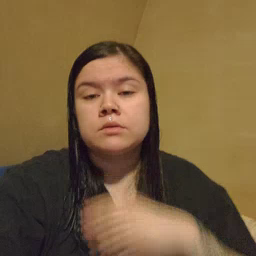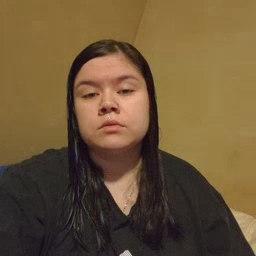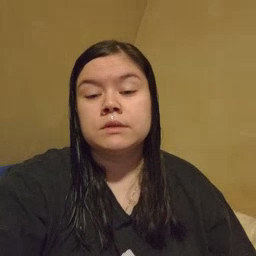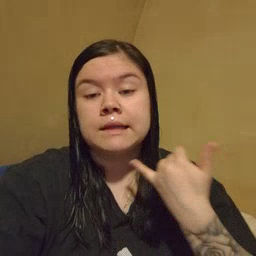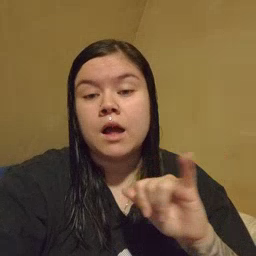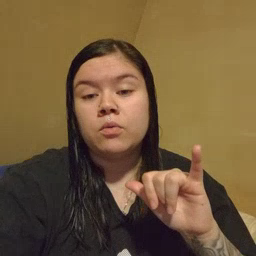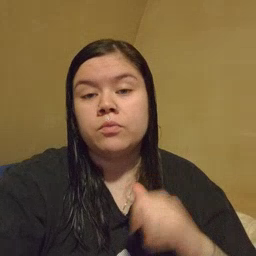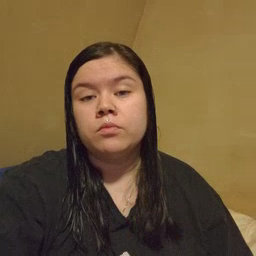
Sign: yellow